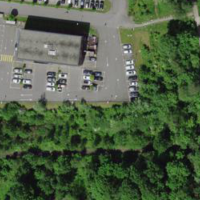
EUNIS habitat code: 55
Species observed at this site:
Allium ursinum
Acer pseudoplatanus